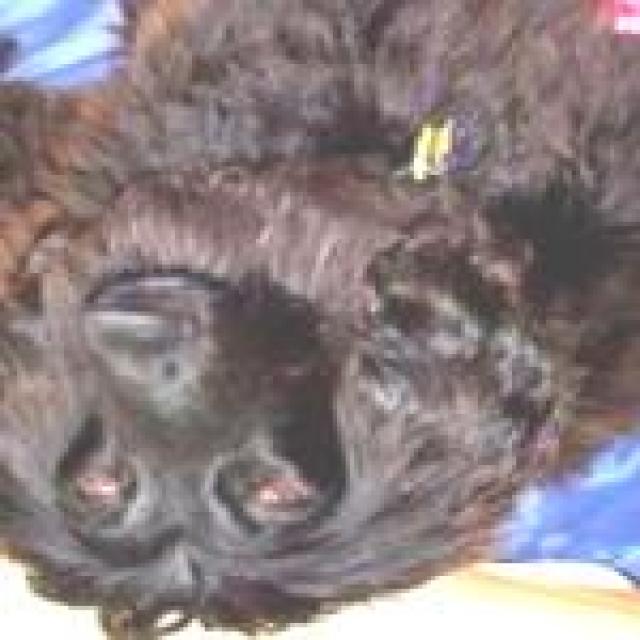
Healthy canine skin — no visible lesions, inflammation, or abnormalities. The skin and coat appear normal.